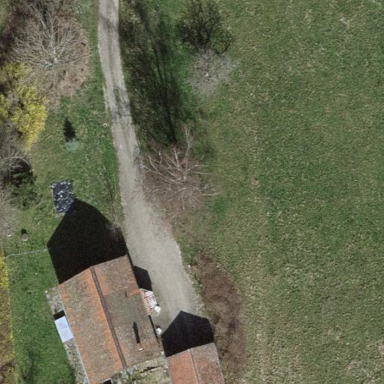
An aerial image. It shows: Farmyard area.